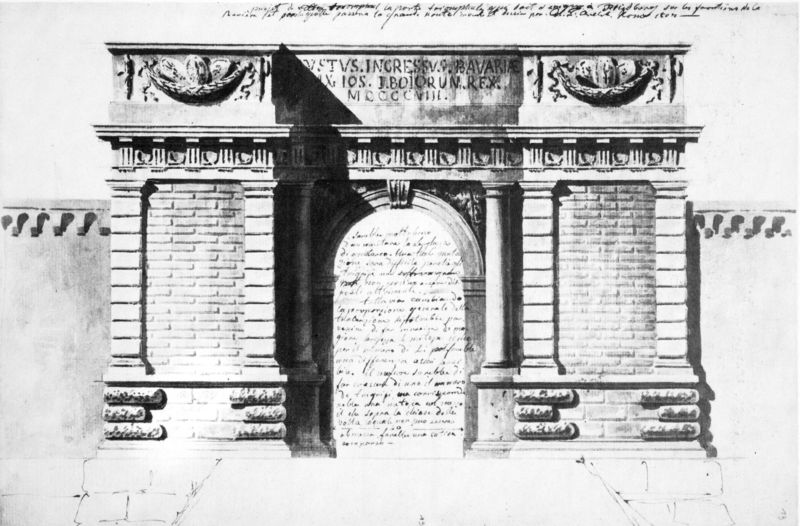
Titel: Triumphtor für Friedberg - Aufriss
Künstler: Carl von Fischer
Standort: München
Institution: Architektursammlung der Technischen Universität
Schlagwörter: dunkel, schatten, weiß, grau, hell, licht, marmor, pfeiler, schwarz, skizze, säule, säulen, zeichnung, gebäude, ornament, alt, architektur, sockel, stein, steine, sonne, klassizismus, girlande, schrift, papier, bogen, mauer, ziegel, steinmauer, pilaster, rundbogen, kaiser, könig, inschrift, ornamente, verzierung, durchgang, jahreszahl, tor, foto, bögen, eingang, schild, tusche, antike, torbogen, mauerwerk, druck, schwarz-weiß, stich, text, beschriftung, überschrift, entwurf, kranz, tinte, architrav, kapitelle, rom, girlanden, fries, gemäuer, portal, rustika, wappen, sims, triumph, ziegelsteine, gesims, antik, stadtmauer, basis, dorisch, handschrift, römisch, mamor, gebälk, triumpfbogen, triumphbogen, backsteine, lisenen, aufriss, architekturzeichnung, rustizierung, triglyphen, latein, sockelzone, metopen, eckpilaster, rustica, blendbogen, bossenrustika, dorische ordnung, randstein, ziegelmauer, beschriftet, schilde, mutuli, mauerung, zahnfries, grua, triumpf, bavaria, römische zahlen, italienisch, einzug, zierwerk, latain, festoni, fotomontage, loorbeer, ornamente durchgang schrift, schwarz-weißt, schattenschlaf, rustizierungen, scheintor